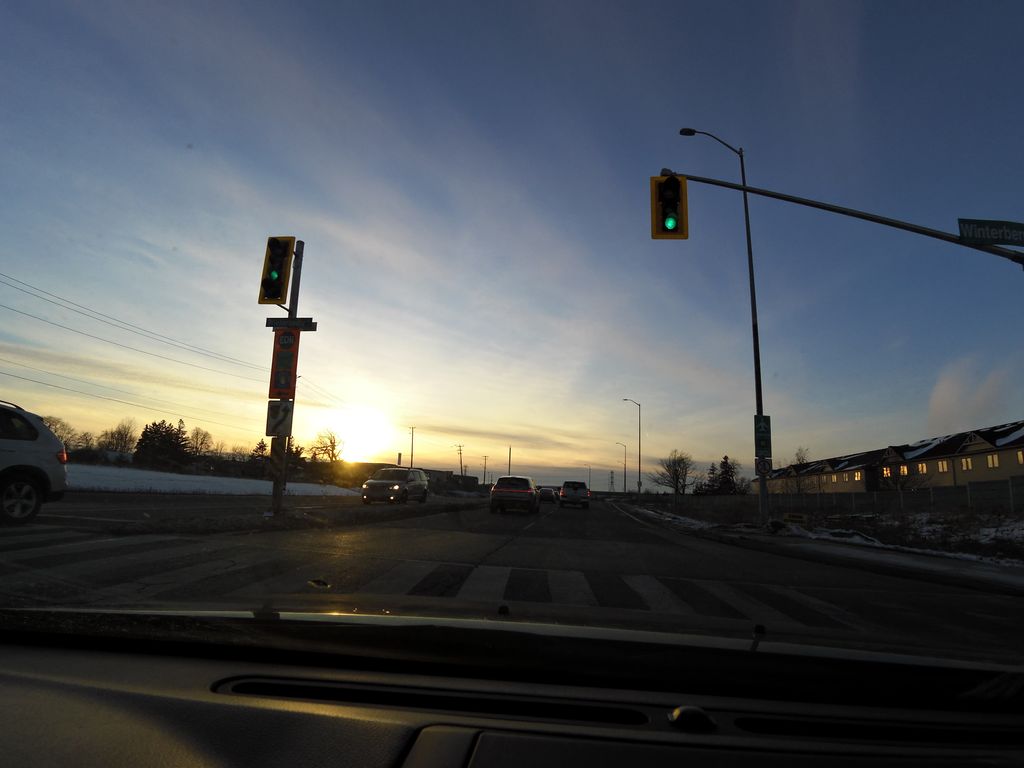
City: hamilton